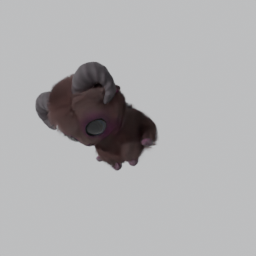
Label: animals